Question: I want to plot a line using the bold 'linestyle='k-'' and after a certain value on the axes, I want the same line as dashed (''k--'') or vice-versa. I want to show the dashed part as an extension to the bold line. One way to do this is to treat them as two individual plots and use different 'linestyles'. I have attached the figure of an example. Just wondering if there was any other way to do this!

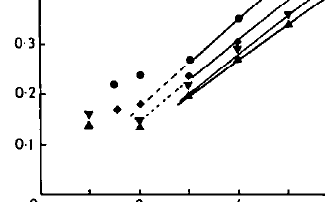
Answer: Yes it can be done. Following the suggestion given by @tom, one such example is:
'''
import matplotlib.pyplot as plt
import numpy as np
x = np.linspace(1,2,10)
y = np.linspace(1,2,10)
plt.plot(x[:4],y[:4],'-ko',x[3:],y[3:],'--ko')
plt.show()
'''
This produces a plot: